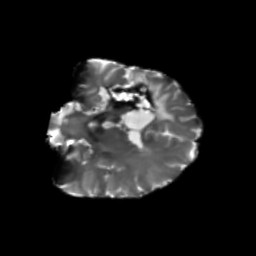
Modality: T2w
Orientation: coronal
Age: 44
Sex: female
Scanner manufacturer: siemens
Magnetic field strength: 3 T
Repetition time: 5.25 s
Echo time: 0.08 s